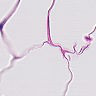
Metastatic tissue present: no